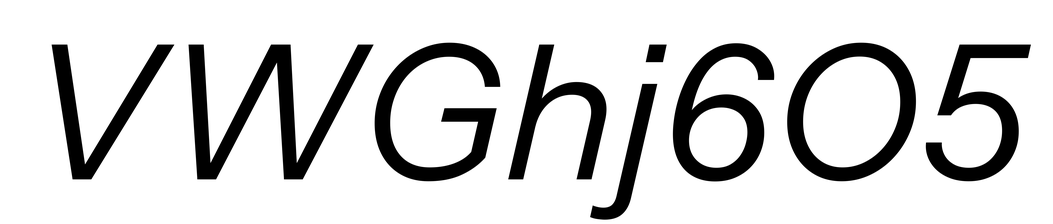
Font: InstrumentSans-Italic_Italic